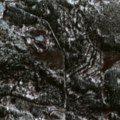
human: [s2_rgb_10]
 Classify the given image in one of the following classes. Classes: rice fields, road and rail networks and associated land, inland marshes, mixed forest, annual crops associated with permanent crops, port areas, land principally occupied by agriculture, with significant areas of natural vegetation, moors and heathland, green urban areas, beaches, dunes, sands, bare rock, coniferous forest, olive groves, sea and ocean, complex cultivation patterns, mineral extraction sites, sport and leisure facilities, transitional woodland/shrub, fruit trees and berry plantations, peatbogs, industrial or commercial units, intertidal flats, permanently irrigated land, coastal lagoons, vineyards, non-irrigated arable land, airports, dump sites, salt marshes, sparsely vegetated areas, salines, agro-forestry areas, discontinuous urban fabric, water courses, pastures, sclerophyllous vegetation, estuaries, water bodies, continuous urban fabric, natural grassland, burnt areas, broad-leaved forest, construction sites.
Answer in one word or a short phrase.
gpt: coniferous forest, transitional woodland/shrub